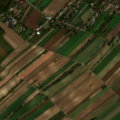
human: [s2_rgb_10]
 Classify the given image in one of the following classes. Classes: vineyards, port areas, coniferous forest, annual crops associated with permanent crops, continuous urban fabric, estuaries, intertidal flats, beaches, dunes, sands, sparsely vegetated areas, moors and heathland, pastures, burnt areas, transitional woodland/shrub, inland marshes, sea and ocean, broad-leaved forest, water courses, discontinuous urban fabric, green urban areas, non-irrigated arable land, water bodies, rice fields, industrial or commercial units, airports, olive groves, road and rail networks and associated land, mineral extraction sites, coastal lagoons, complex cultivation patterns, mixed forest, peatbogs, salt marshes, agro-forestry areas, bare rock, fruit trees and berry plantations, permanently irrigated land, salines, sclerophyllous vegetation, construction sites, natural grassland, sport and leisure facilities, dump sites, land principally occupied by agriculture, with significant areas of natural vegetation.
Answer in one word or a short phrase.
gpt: discontinuous urban fabric, non-irrigated arable land, broad-leaved forest